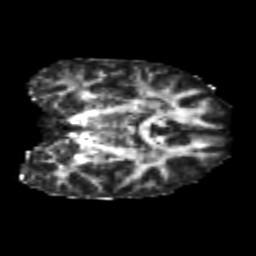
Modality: FA
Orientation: coronal
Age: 23
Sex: female
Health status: healthy
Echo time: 0.074 s